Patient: sex M, age 61
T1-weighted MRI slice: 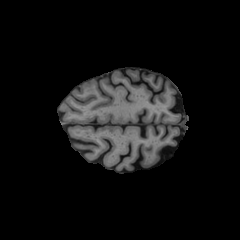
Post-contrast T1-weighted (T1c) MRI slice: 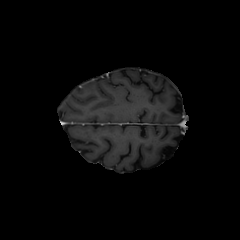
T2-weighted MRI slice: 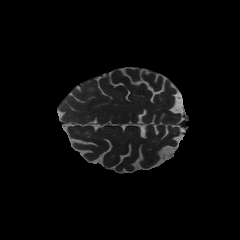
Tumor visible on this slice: no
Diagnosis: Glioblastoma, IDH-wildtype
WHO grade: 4